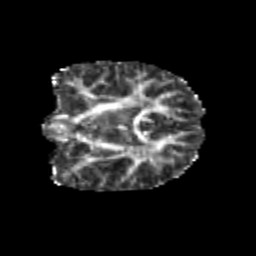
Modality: FA
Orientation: coronal
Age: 9
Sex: female
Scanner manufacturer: siemens
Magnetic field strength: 3 T
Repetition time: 3.8 s
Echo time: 0.07 s